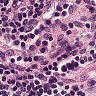
Metastatic tissue present: no